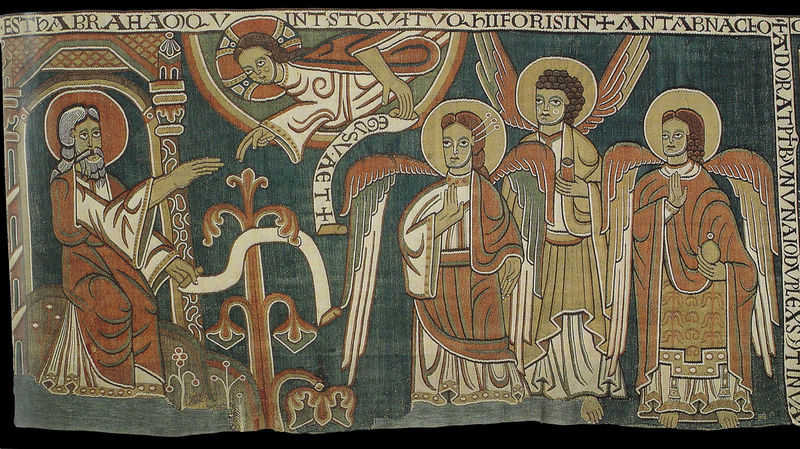
Titel: Abraham-Engel-Teppich
Institution: Halberstadt, Domschatz
Schlagwörter: flügel, gott, hand, mann, umhang, grün, bunt, finger, rot, tuch, ornament, teppich, bart, falten, rahmen, stein, hände, gold, stoff, drei, vater, pflanze, engel, schrift, thron, gobelin, wandteppich, text, heiligenschein, kreuze, jesus, griechisch, mittelalter, segnen, mönch, heiliger, schriftrolle, tempel, heilige, geistlich, textil, zeichn ung, abraham, gottvater, frühmittelalter, textbänder, webelrei